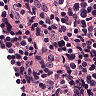
Metastatic tissue present: no